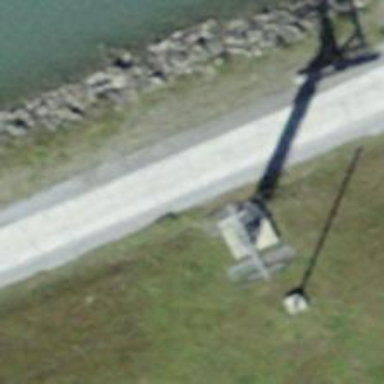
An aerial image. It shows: Chair lift.